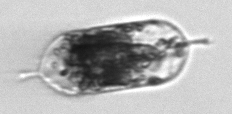
Label: Hemiaulus